Field crop: maize
Growth stage: 2
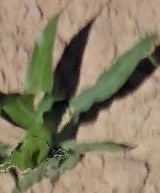
Species: maize